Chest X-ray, PA view. Patient: 53 years old, sex F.
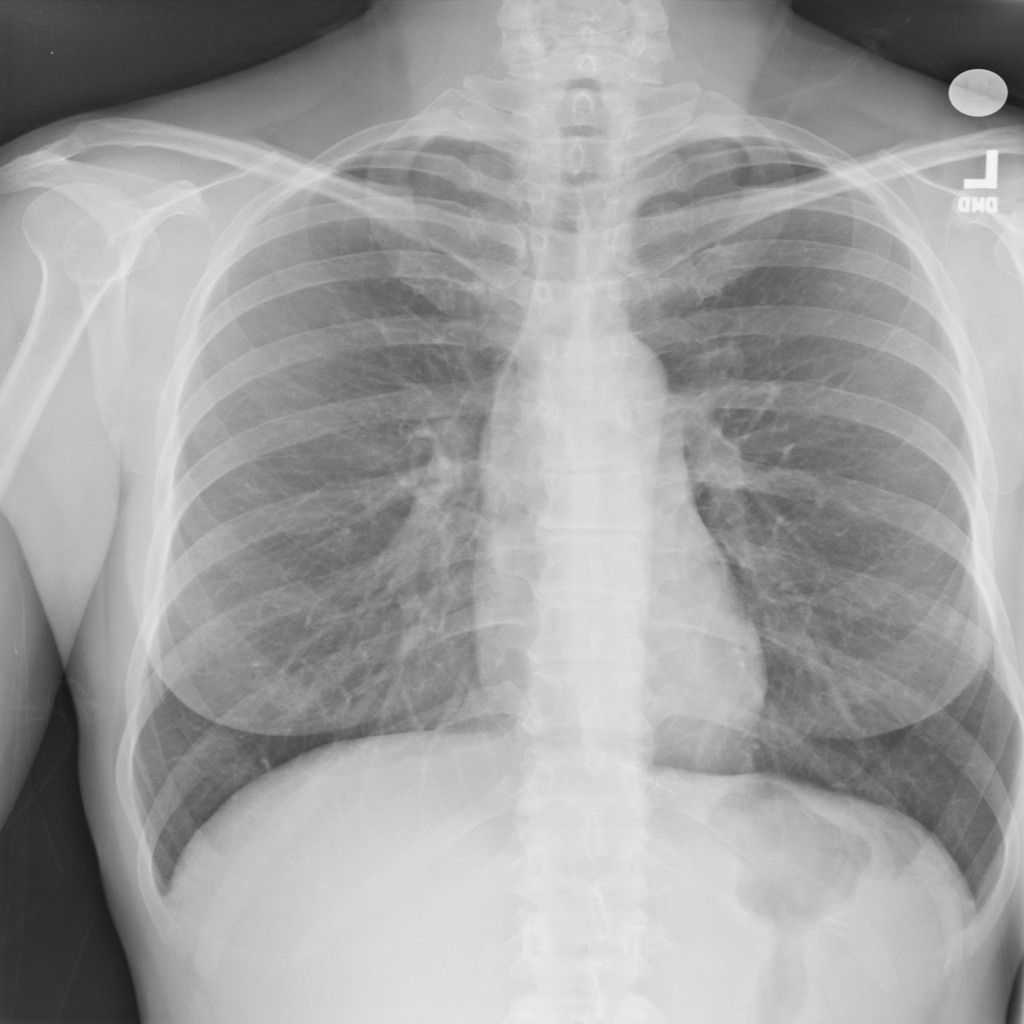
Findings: No Finding